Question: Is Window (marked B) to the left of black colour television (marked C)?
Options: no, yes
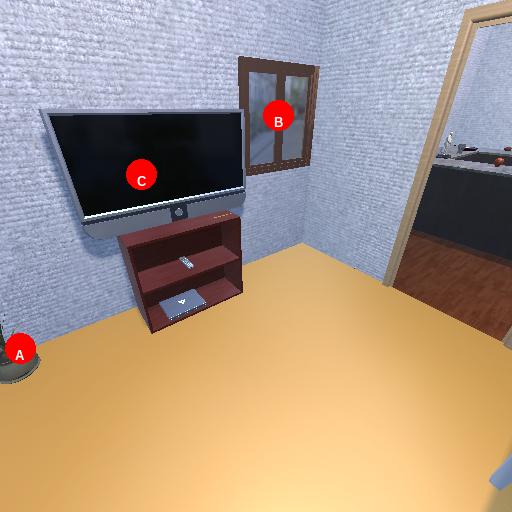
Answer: no